Interaction volume radius: 10 \u00c5
Interaction volume height: 25 \u00c5
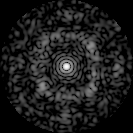
Disorder parameter: 0.7403